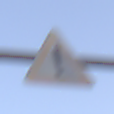
Verkehrszeichen: Gefahrenstelle
Umgebung: Outdoor, RoadRail
Tageszeit: SunriseSunset
Wetter: PartlyCloudy
Licht: Natural
Jahreszeit: NotSpecified
Kontrast: LowContrast